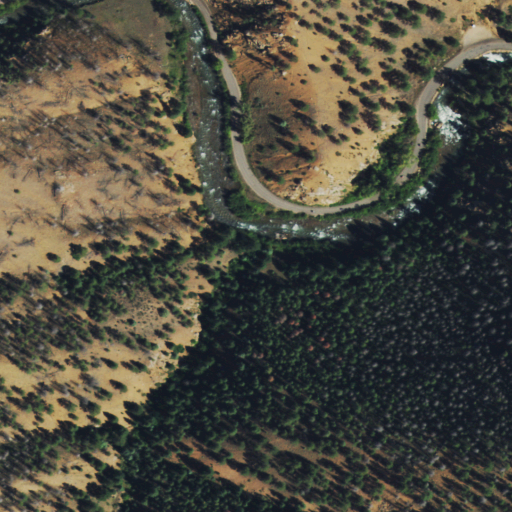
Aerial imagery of valley in Colorado named Lion Gulch containing evergreen forest, shrub, open development, woody wetlands, low intensity development, high intensity development, medium intensity development, and herbaceous wetlands